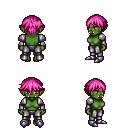
a pixel art fantasy rpg character, female body template, orc, green skin, steel arm armor, metal pants, pink short bangs hairstyle, metal boots, four views (front, back, left, right), 2x2 character sprite sheet, small pixel art, hard edges, no anti-aliasing